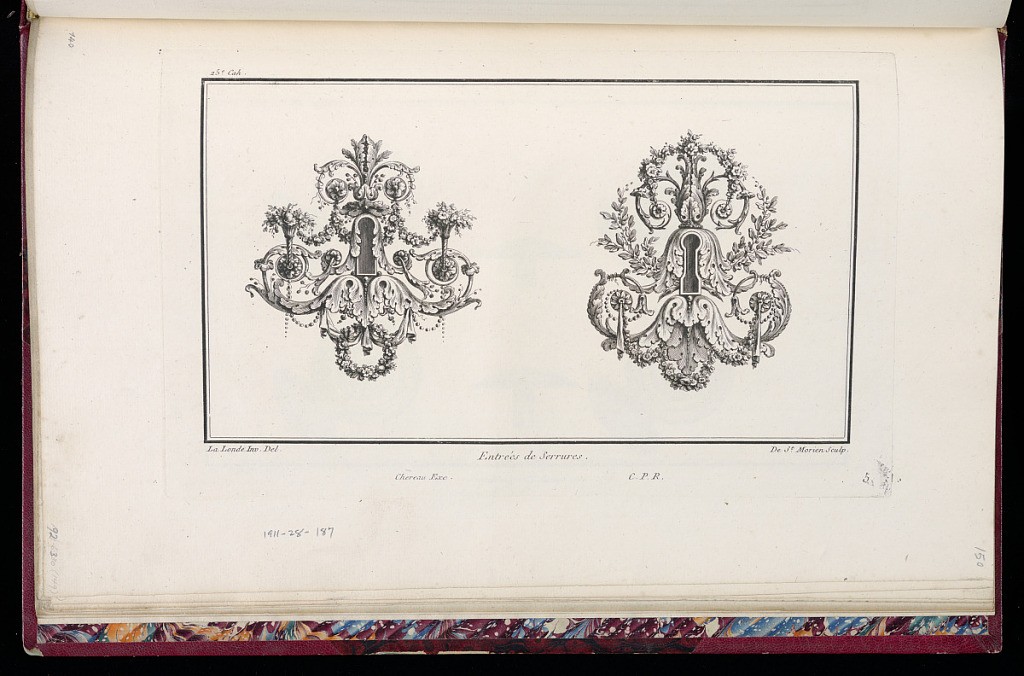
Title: Entrées de Serrures
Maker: Richard de Lalonde, French, active 1780–96
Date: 1775-1788
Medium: Etching on off-white laid paper
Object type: Print
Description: Designs for two lock entries. Both designs feature exuberant ornamentation including scrolling acanthus leaves, floral garlands, and beading. The plate is signed and numbered.